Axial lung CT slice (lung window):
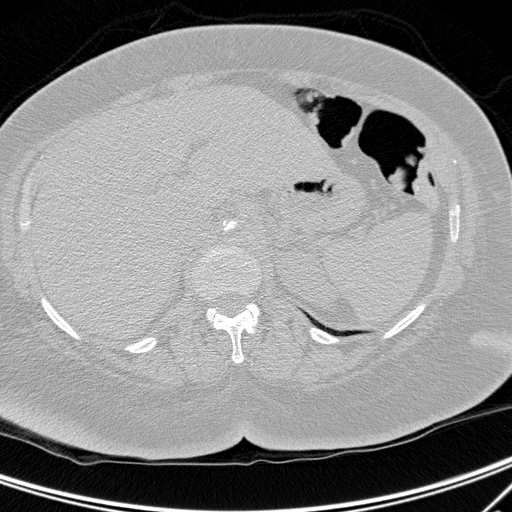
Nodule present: no